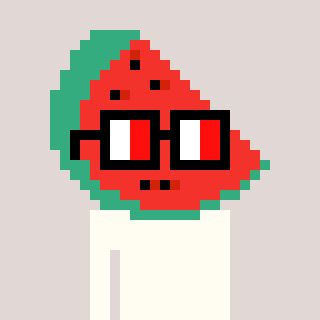
a pixel art character with square glasses with black frames and red eyes, a watermelon-shaped head and a darkbrown-colored body on a warm background